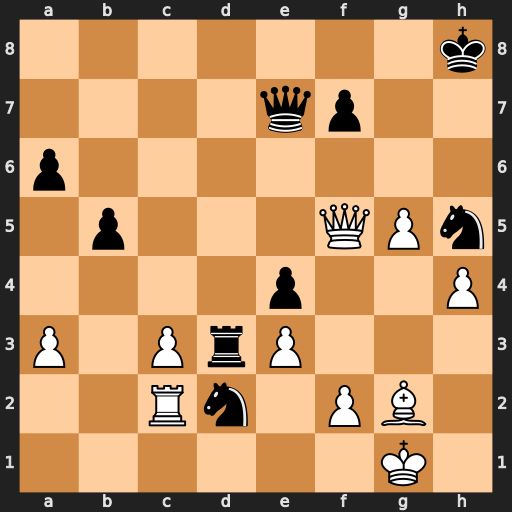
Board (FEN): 7k/4qp2/p7/1p3QPn/4p2P/P1PrP3/2Rn1PB1/6K1
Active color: w
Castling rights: -
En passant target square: -
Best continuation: Rxd2 Rxd2 Bxe4